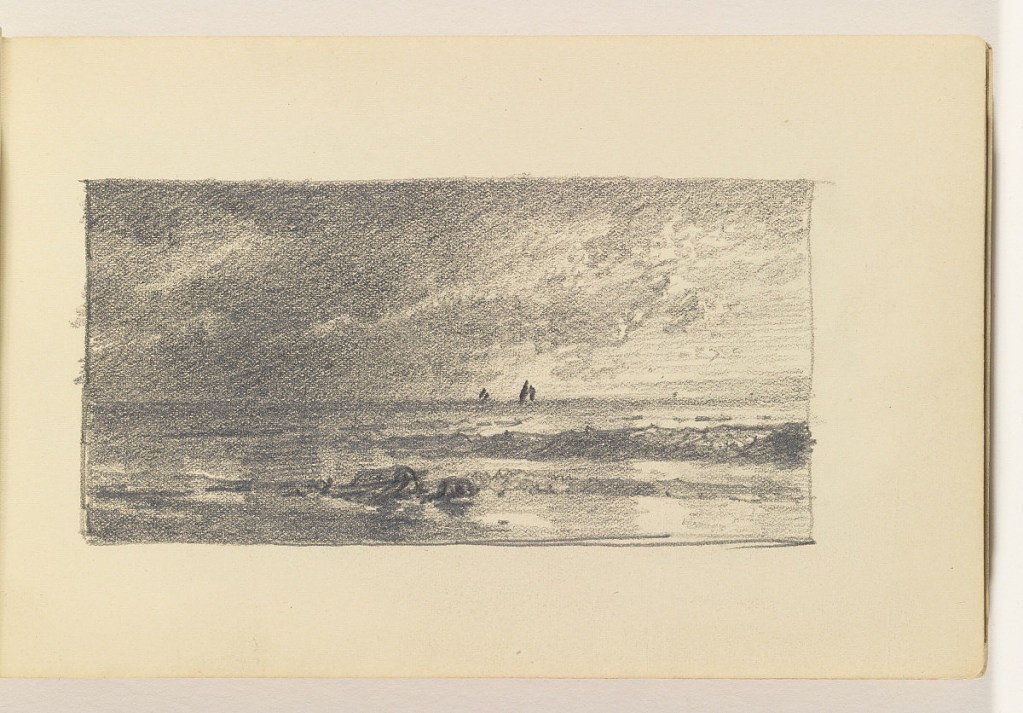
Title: Dark Sea and Sky with Distant Boats
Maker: William Trost Richards, American, 1833–1905
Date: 1885–90
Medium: Graphite on cream wove paper, bound
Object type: Sketchbook folio
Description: Beach in foreground with dark rocks at center. Ocean in distance under very dark sky. On horizon at center, two small boats in the distance.